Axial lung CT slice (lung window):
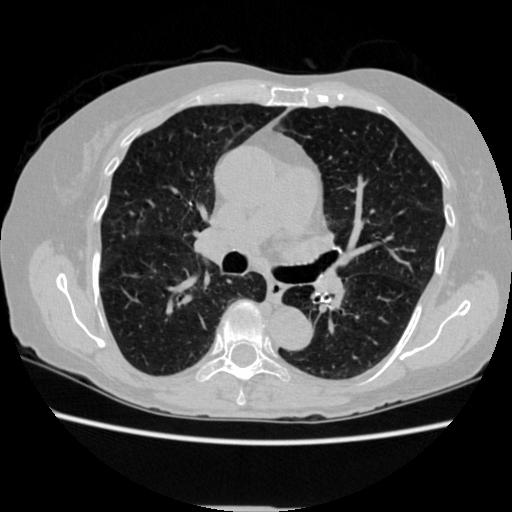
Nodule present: no